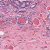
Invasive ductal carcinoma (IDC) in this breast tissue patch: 1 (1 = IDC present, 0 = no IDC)